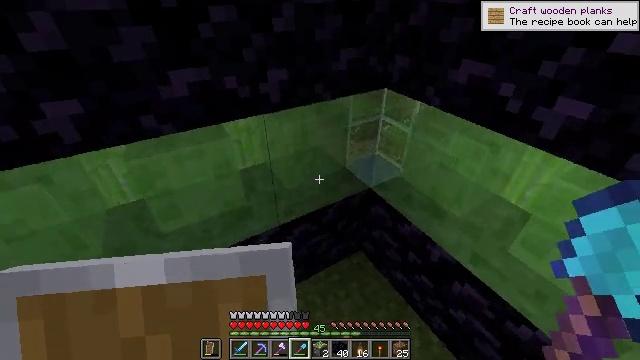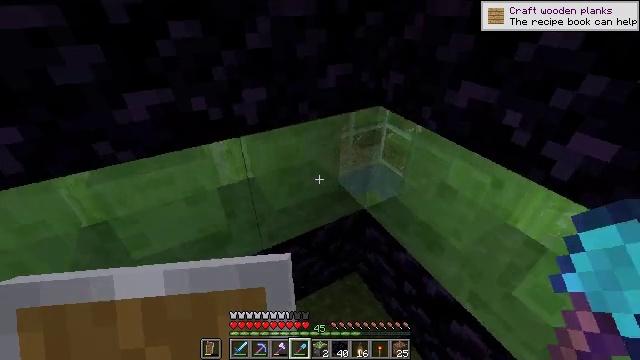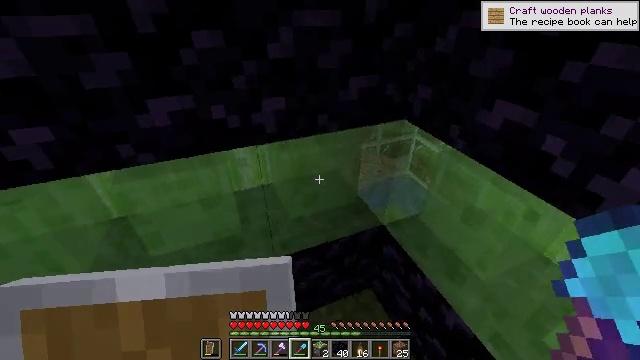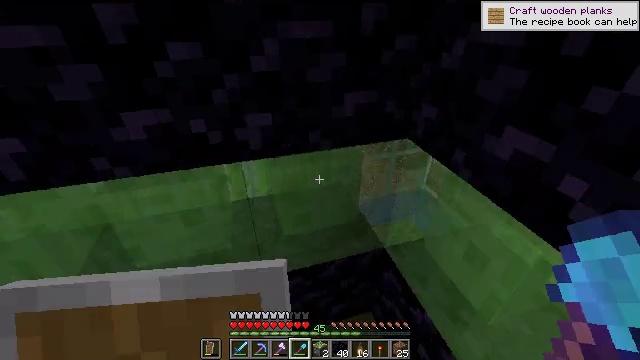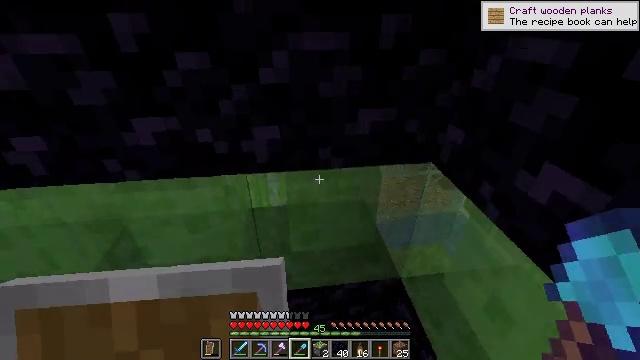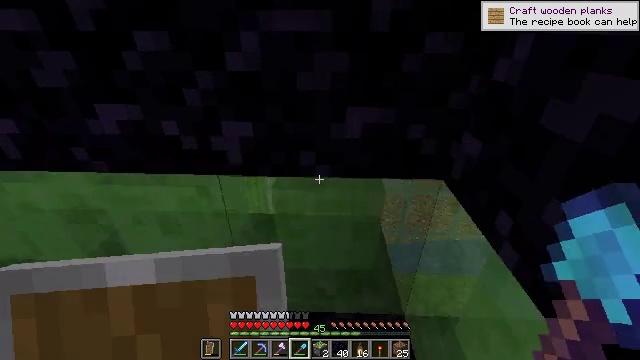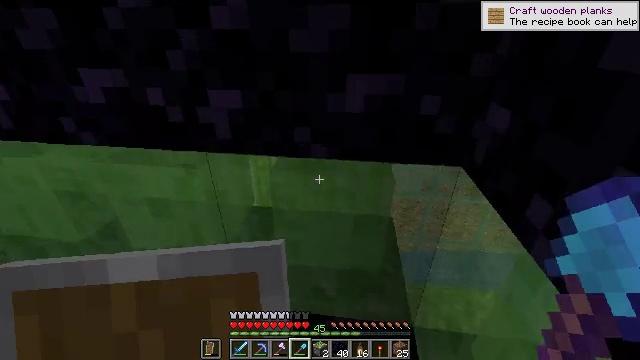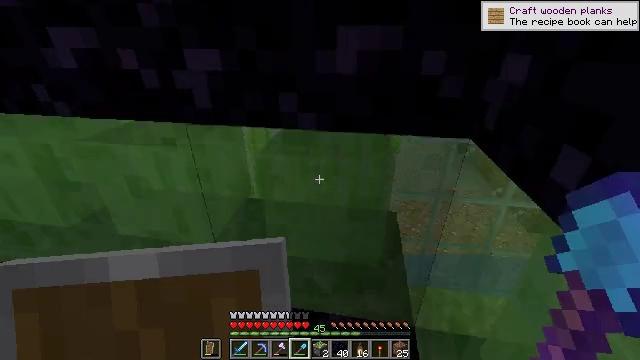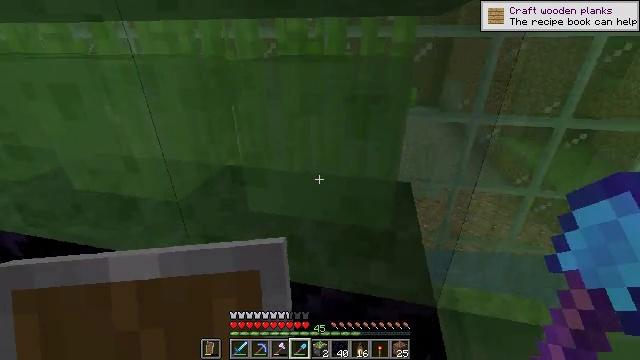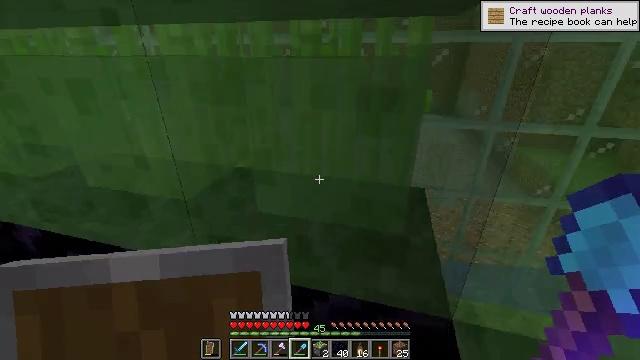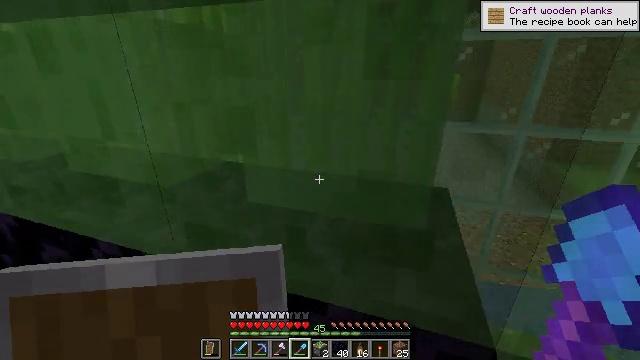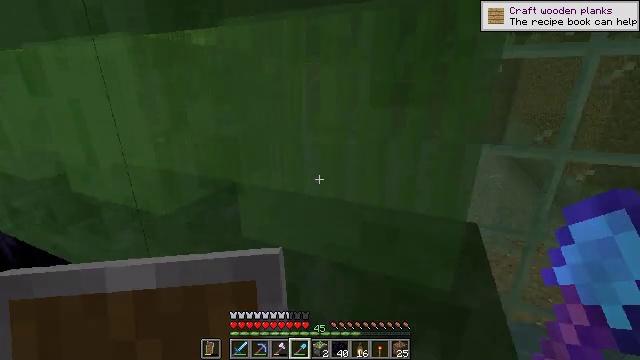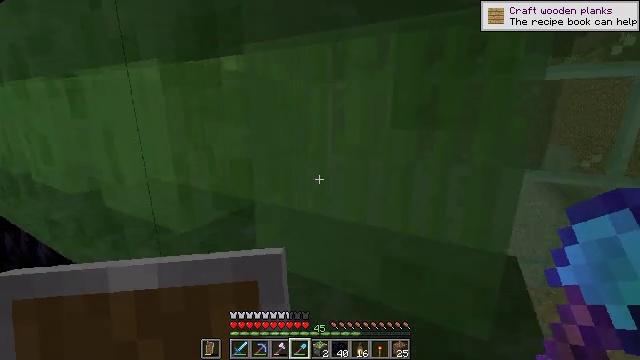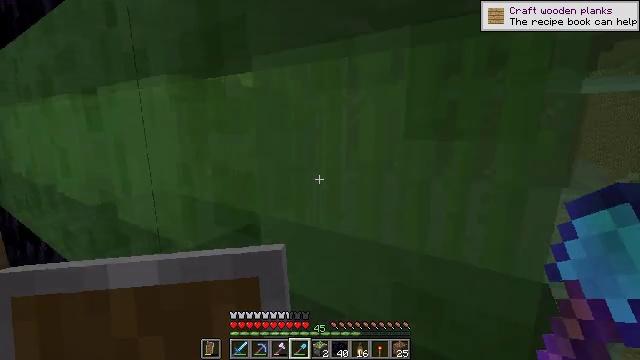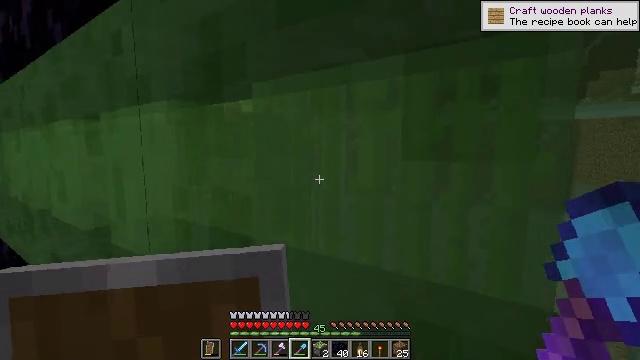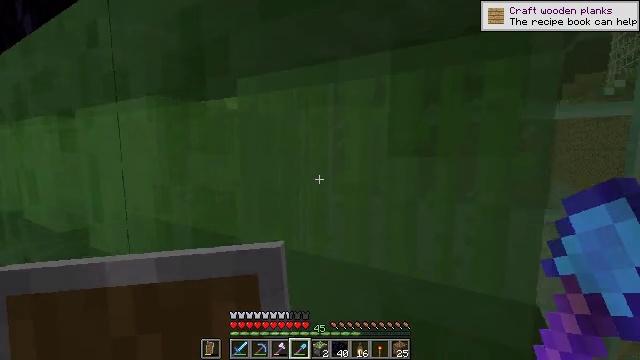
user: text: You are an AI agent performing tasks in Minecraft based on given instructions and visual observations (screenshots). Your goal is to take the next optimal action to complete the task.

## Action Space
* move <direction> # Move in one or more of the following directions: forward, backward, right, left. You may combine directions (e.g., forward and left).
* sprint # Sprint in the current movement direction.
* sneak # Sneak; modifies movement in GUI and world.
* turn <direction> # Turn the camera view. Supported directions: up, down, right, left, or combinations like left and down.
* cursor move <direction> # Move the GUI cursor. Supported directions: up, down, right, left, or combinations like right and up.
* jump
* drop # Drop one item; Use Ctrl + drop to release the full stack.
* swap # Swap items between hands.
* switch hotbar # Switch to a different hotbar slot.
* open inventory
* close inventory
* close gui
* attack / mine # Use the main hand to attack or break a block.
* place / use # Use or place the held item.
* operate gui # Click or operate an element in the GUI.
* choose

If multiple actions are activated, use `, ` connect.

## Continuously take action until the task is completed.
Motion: motion action
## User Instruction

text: Gather slime blocks for crafting purposes.
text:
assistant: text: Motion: move forward and move right, turn left
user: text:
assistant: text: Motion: move forward and move right, turn left and up
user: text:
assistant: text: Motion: move forward and move right, turn left and up
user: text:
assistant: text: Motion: move forward and move right, turn left and up
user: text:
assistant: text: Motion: move forward and move right, turn left and up
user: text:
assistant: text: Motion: move forward and move right, turn left
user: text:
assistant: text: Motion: move forward and move right, turn left
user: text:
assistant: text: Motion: move forward and move right, turn left
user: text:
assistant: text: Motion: move forward and move right, turn left and up
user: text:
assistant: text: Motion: move right, turn left and up
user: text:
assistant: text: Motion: turn left and up
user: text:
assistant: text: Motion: turn left and up
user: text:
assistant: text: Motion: turn left and up
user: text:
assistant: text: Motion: turn up
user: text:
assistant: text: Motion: turn right
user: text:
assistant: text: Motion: turn right
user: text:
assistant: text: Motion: turn left
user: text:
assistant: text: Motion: turn left
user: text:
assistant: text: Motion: turn left
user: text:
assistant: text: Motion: turn left, attack / mine
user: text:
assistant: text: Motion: turn left, attack / mine
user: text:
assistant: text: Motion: turn left, attack / mine
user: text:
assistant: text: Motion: move forward, turn left, attack / mine
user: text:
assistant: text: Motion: move forward, attack / mine
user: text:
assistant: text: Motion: move forward, attack / mine
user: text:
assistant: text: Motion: move forward, attack / mine
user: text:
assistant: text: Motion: move forward, attack / mine
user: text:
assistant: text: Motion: move forward, turn left, attack / mine
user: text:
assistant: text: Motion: move forward, turn left, attack / mine
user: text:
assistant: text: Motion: move forward, turn left, attack / mine